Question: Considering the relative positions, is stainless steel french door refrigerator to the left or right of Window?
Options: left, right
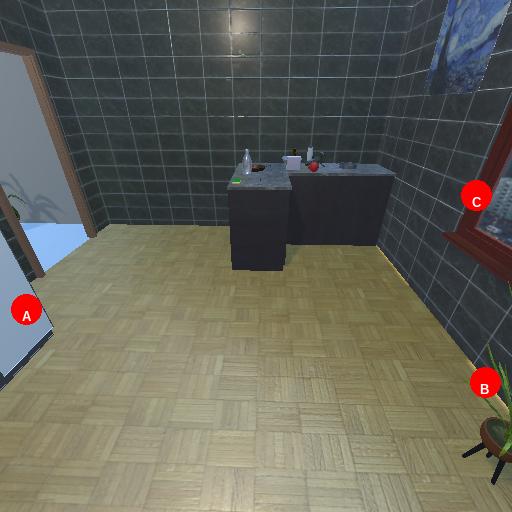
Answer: left